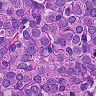
Metastatic tissue present: yes